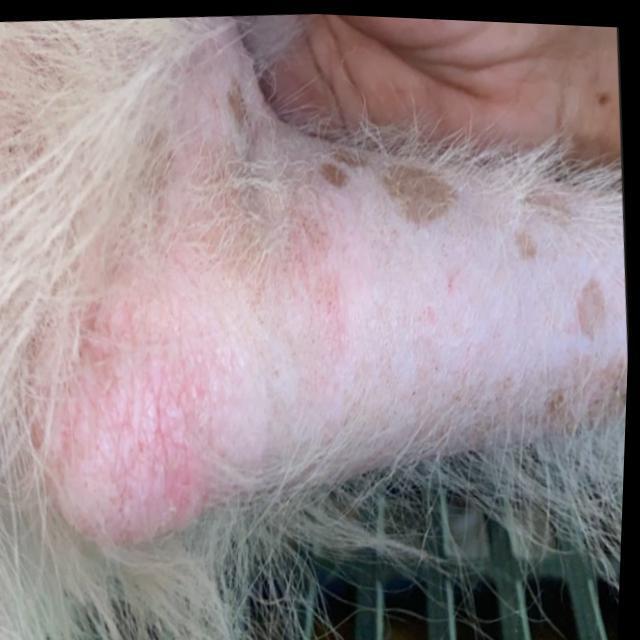
Canine demodicosis (Demodex mange) — caused by Demodex canis mites. Presents with alopecia, follicular papules, pustules, and comedones. Often localized on face and forelimbs.